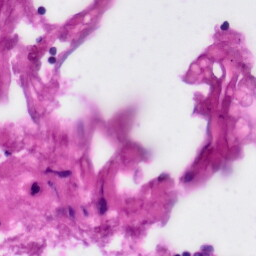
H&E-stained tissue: Tonsil